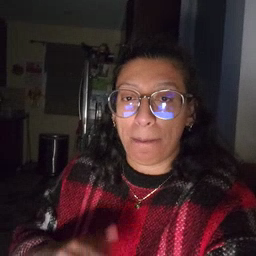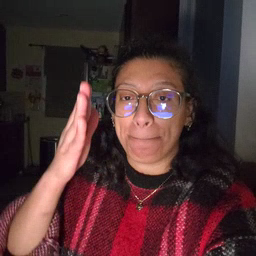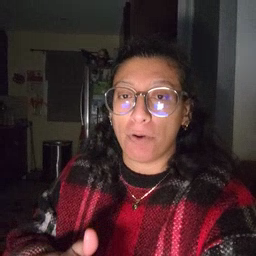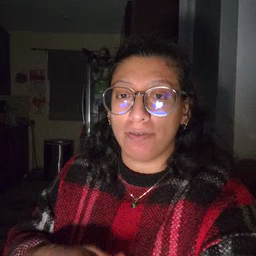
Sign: person